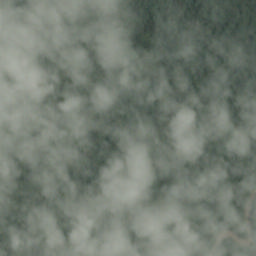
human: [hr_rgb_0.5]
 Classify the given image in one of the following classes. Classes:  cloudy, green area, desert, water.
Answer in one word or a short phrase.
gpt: cloudy